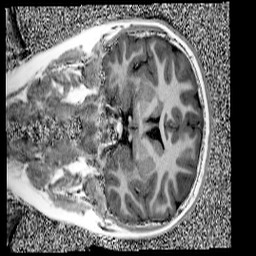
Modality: UNIT1
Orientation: coronal
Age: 10
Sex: female
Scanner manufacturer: siemens
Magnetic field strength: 3 T
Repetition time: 4 s
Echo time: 0.00303 s